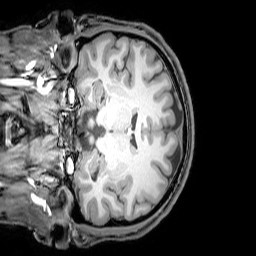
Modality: T1w
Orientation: coronal
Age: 25
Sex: male
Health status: healthy
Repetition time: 0.081 s
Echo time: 0.037 s